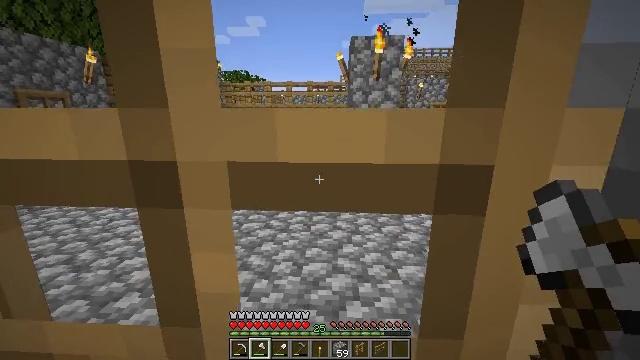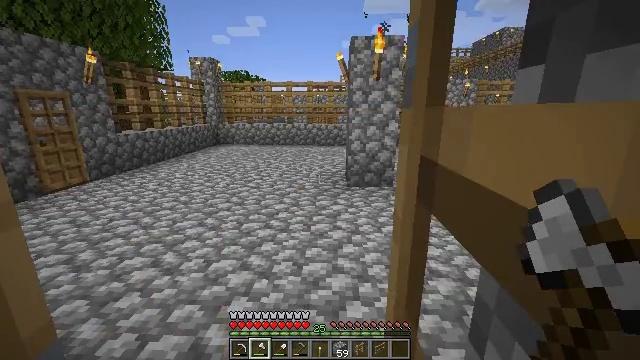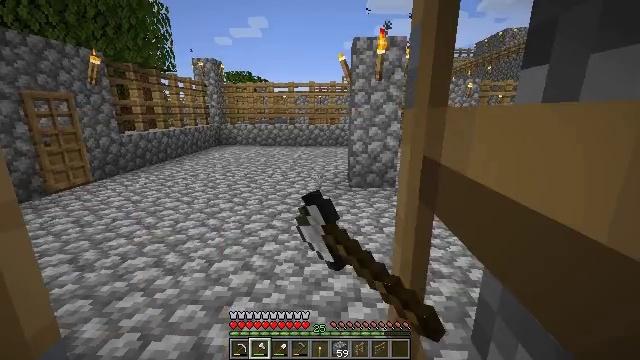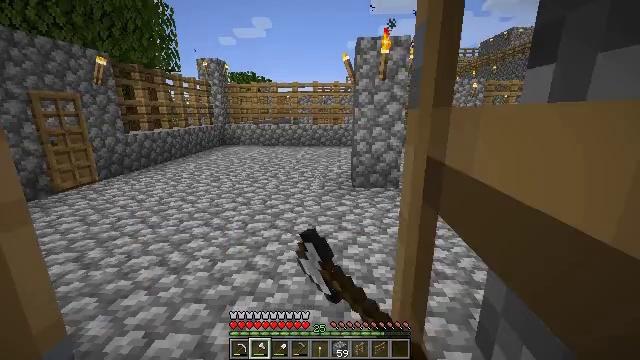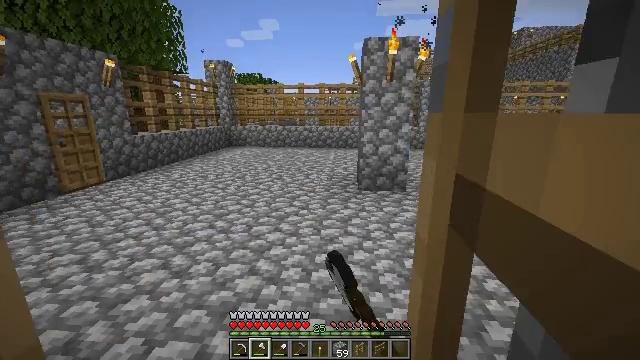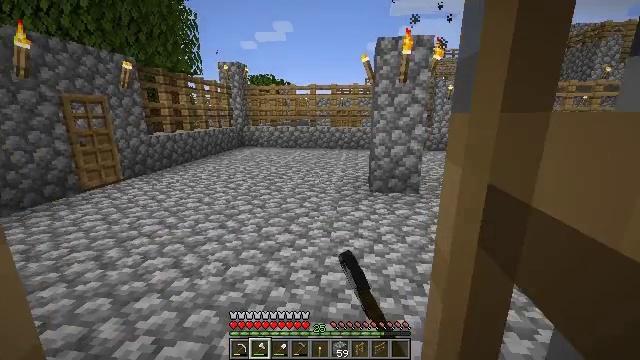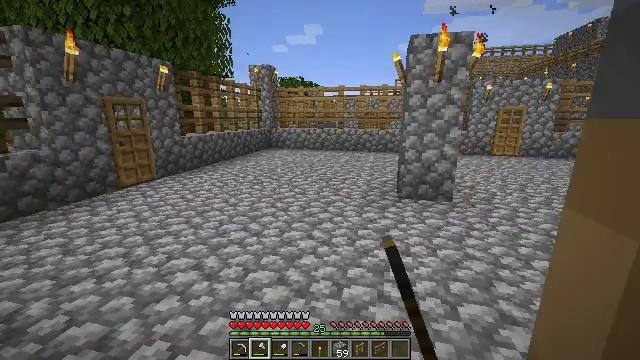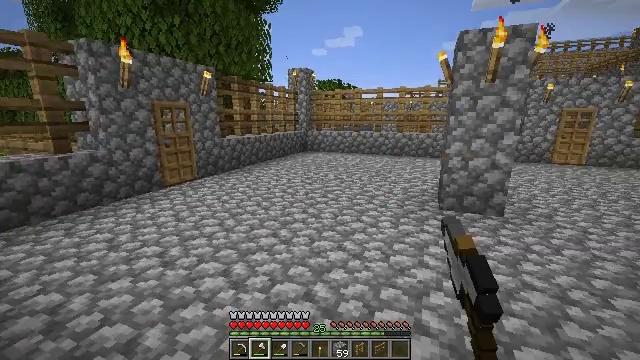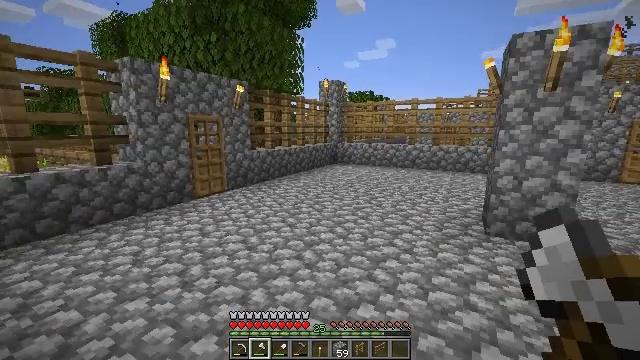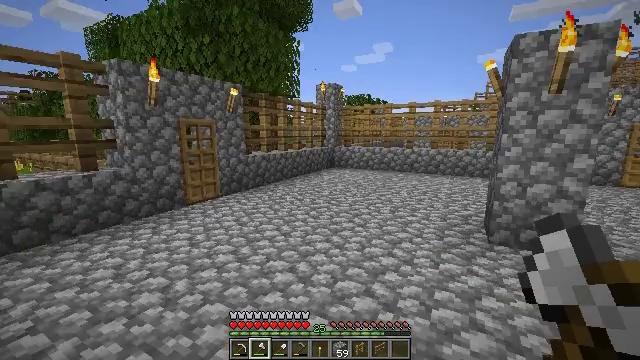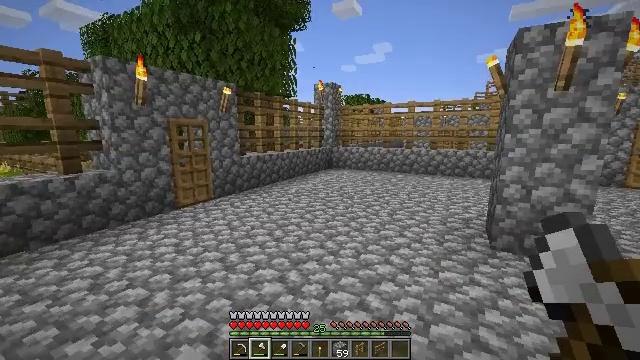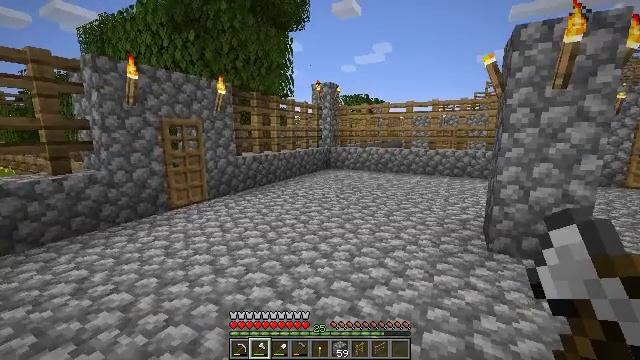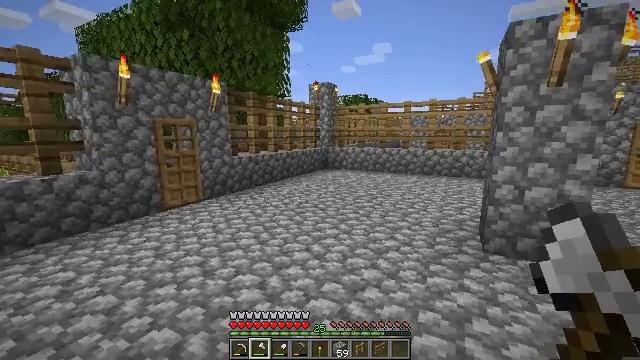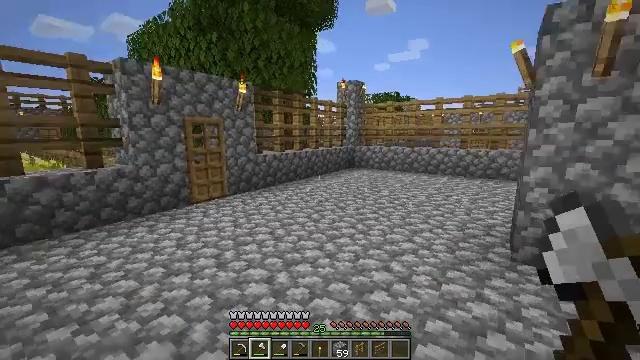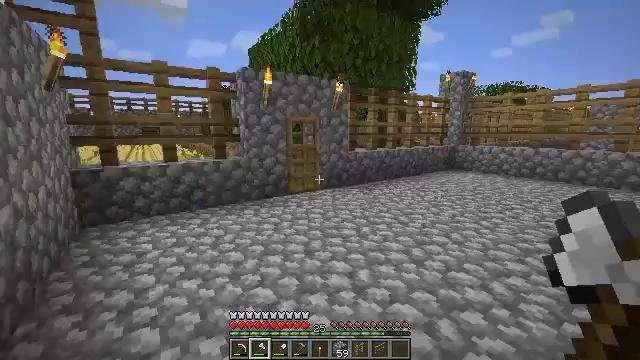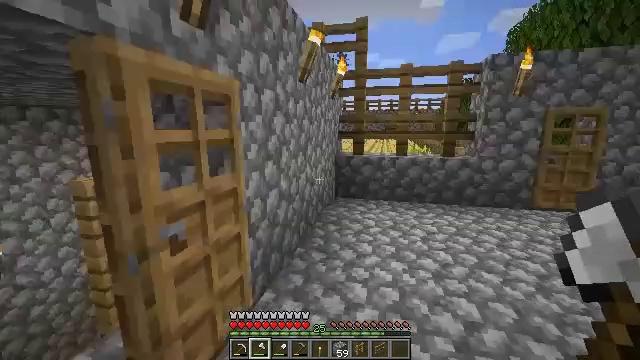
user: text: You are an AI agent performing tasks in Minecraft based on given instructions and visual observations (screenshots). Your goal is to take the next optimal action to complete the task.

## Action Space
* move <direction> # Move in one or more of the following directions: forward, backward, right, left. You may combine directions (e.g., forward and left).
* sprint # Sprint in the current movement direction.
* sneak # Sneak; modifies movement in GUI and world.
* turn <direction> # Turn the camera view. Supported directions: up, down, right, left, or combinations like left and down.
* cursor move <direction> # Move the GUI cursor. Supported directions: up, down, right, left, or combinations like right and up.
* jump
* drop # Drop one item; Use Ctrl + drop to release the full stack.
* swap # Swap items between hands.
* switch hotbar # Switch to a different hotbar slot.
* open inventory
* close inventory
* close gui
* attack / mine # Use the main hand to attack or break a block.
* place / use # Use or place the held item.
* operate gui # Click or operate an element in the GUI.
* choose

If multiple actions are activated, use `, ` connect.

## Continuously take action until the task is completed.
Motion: motion action
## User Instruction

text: Get granite stairs through the crafting table.
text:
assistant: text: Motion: use / place
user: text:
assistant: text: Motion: use / place
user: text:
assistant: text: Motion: no_op
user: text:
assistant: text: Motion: move forward, turn left
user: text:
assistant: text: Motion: move forward, turn left
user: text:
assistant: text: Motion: move forward, turn left
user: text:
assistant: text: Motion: move forward, turn left
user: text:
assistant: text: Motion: move forward, turn left and up
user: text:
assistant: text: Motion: move forward and move right
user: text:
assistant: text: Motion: move forward and move right
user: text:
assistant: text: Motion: move right
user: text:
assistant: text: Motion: move right
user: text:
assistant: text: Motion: turn left
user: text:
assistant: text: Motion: turn left
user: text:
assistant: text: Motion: turn left
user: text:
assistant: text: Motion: turn left
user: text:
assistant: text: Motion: turn left
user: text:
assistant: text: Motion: turn left
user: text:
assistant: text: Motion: no_op
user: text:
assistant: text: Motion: no_op
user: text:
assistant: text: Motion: no_op
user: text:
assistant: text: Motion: turn left
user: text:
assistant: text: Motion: turn left
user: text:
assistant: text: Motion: no_op
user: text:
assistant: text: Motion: no_op
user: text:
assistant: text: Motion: use / place
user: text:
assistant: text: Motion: use / place
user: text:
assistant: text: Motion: turn left
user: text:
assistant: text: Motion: no_op
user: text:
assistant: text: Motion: turn right